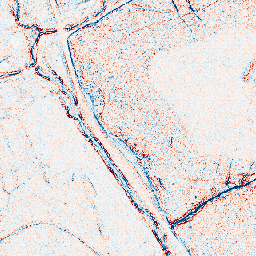
Category: edge_preserving
Decomposition family: anisotropic_diffusion
Decomposition parameters: iterations: 5
kappa: 10
gamma: 0.05
Upsampling method: nearest
Upsampling parameters: scale: 8
Upsampling scale: 8